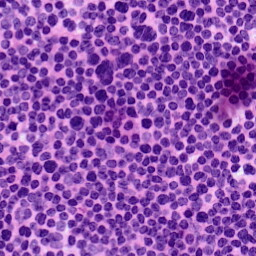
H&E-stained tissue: LymphNode